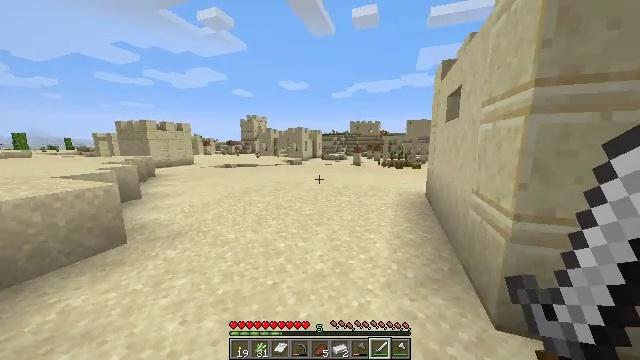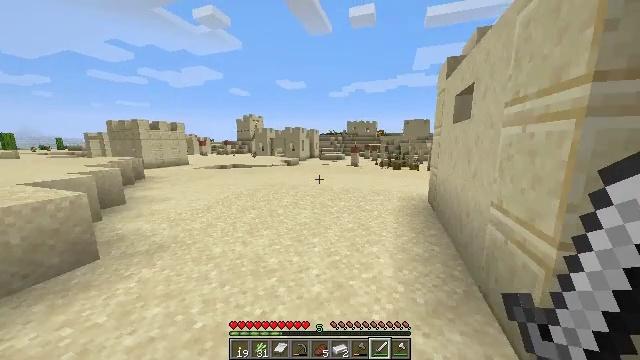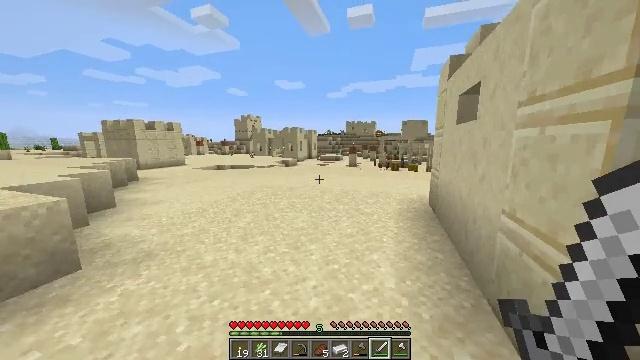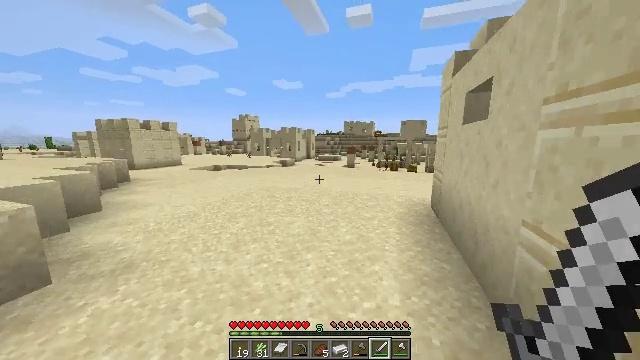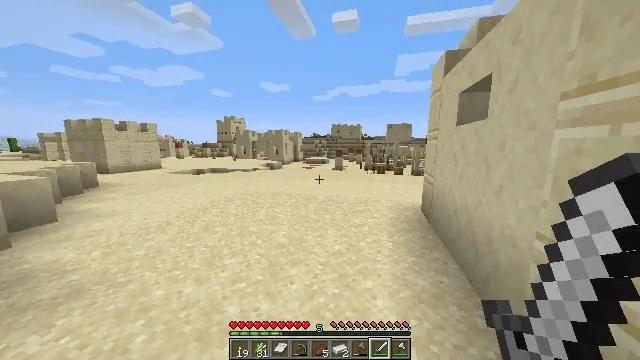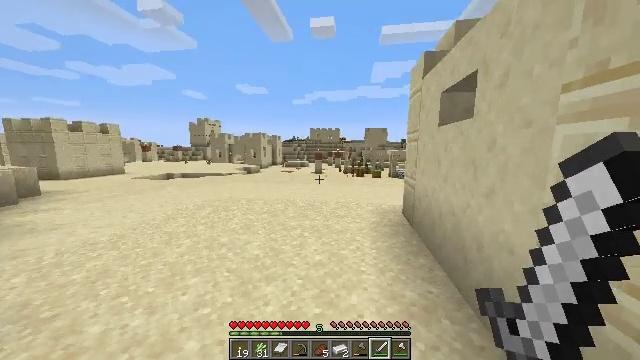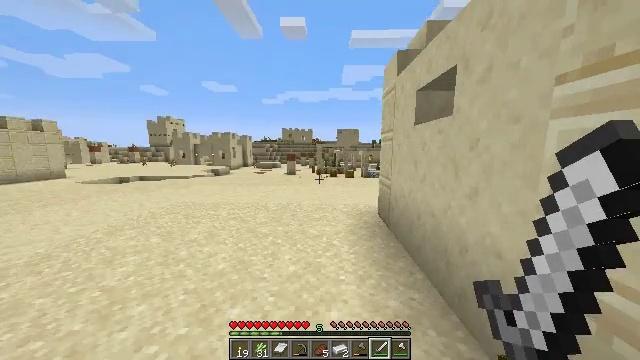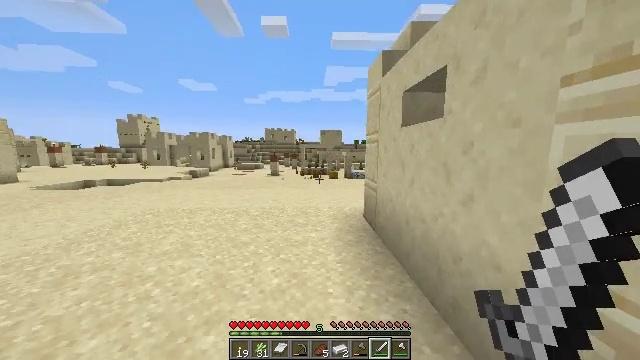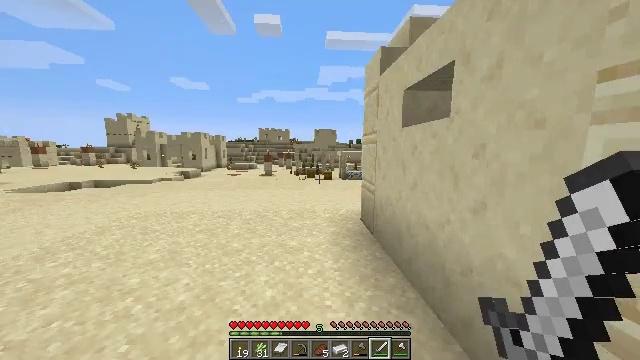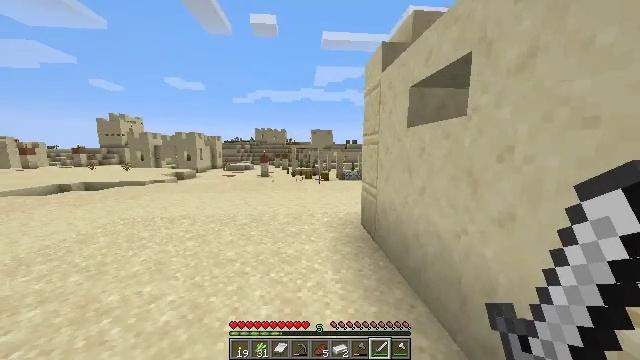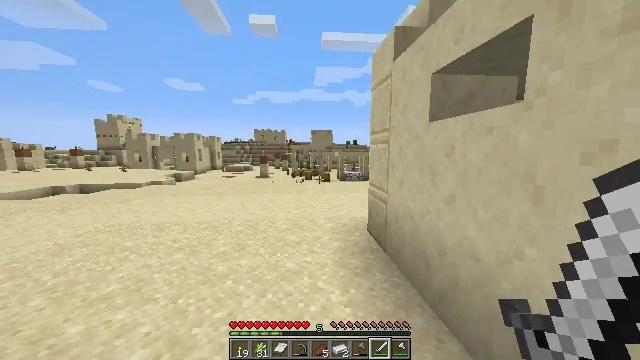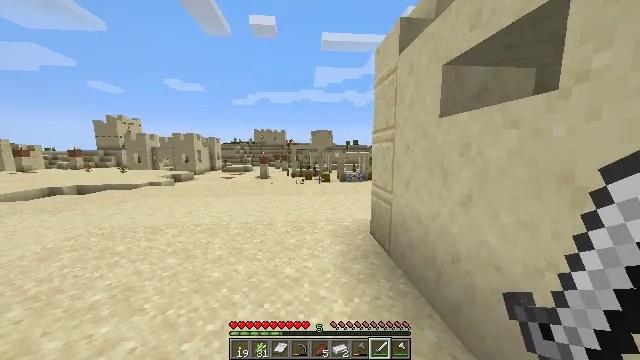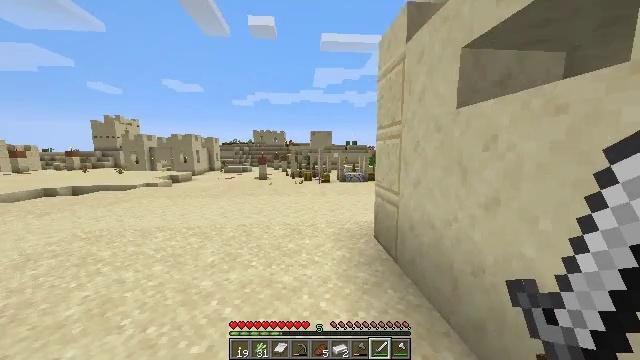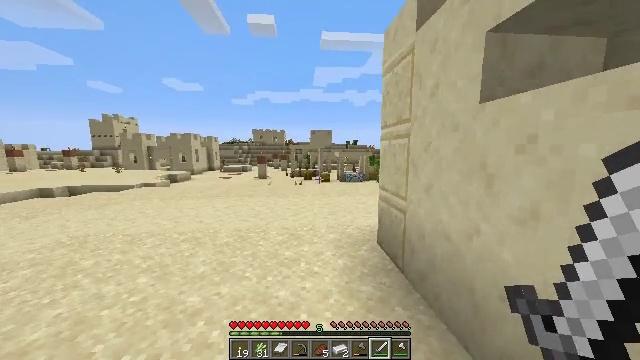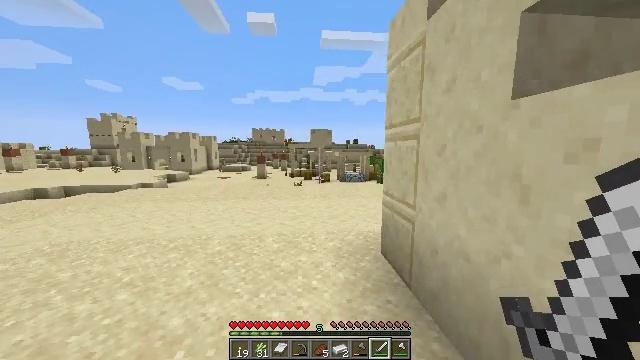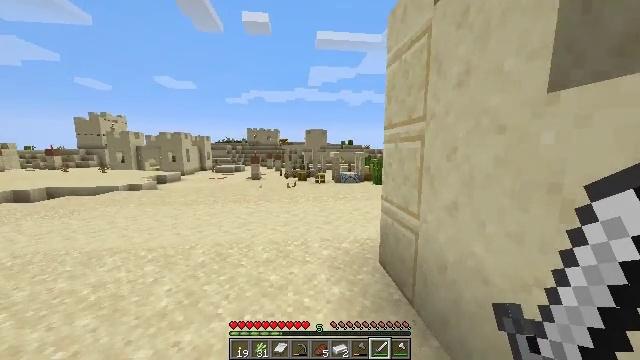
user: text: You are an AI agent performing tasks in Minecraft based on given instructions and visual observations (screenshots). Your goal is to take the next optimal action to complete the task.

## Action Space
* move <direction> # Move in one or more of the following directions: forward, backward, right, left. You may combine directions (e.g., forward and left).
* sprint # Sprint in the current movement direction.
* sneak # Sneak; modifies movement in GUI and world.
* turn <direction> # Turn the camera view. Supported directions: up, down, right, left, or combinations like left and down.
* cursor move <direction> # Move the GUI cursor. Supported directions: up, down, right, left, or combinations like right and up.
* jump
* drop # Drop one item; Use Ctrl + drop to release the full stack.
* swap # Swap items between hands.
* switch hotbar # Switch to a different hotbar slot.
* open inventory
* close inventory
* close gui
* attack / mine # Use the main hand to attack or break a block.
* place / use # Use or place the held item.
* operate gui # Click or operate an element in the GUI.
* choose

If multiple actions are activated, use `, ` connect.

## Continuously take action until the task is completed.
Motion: motion action
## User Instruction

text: Left-click to break the smooth sandstone slab.
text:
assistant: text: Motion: move forward, sprint
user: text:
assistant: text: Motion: move forward, sprint
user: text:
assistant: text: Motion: move forward, sprint
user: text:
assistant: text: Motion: move forward, sprint, turn right
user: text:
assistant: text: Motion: move forward, sprint, turn right
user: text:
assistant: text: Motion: move forward, sprint, turn right
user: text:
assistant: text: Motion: move forward, sprint, turn right
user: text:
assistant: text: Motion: move forward, sprint, turn right
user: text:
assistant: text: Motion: move forward, sprint
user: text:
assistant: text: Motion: move forward, sprint
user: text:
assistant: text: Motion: move forward, sprint
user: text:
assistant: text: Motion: move forward, sprint
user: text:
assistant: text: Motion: move forward, sprint
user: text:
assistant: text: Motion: move forward, sprint
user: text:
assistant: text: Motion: move forward, sprint, turn right
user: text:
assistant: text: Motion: move forward, sprint, turn right
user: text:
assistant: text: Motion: move forward, sprint
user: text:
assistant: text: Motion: move forward, sprint, turn right
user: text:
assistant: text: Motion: move forward, sprint
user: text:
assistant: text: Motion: move forward, sprint
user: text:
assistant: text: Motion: move forward, sprint
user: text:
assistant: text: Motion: move forward, sprint
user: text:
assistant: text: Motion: move forward, sprint
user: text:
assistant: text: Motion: move forward, sprint
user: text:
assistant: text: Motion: move forward, sprint
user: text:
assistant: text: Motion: move forward, sprint, turn right
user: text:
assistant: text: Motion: move forward, sprint, turn right
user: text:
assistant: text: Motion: move forward, sprint, turn right
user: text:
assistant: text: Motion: move forward, sprint, turn right
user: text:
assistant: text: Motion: move forward, sprint, turn right